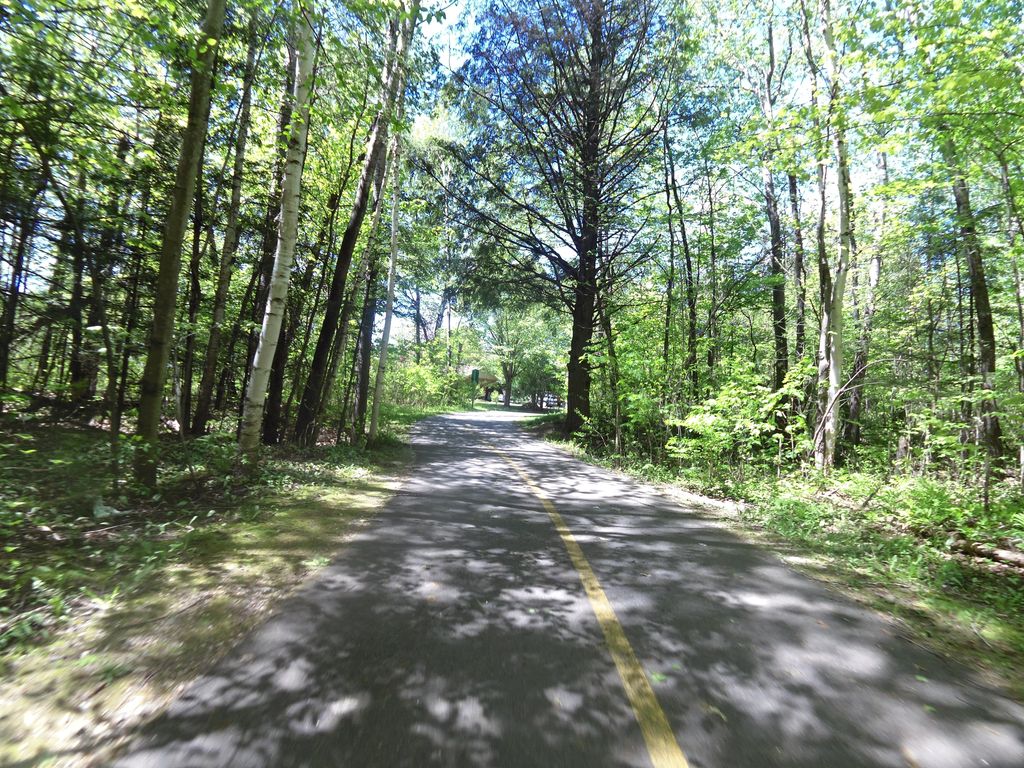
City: ottawa-gatineau